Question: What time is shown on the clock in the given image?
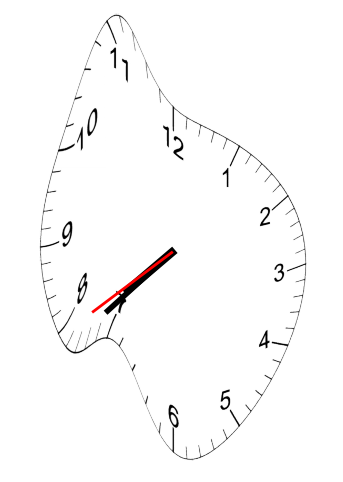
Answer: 07:37:39